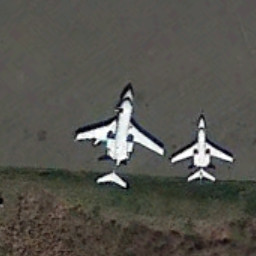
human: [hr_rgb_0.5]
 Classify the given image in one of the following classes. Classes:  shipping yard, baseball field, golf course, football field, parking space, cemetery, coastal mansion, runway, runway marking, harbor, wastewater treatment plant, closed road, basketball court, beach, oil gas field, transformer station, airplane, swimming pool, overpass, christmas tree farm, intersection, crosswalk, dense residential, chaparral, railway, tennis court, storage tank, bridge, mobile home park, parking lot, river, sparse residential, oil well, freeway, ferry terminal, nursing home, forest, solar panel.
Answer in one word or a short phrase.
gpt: airplane